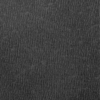
Label: dusty